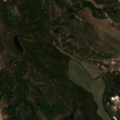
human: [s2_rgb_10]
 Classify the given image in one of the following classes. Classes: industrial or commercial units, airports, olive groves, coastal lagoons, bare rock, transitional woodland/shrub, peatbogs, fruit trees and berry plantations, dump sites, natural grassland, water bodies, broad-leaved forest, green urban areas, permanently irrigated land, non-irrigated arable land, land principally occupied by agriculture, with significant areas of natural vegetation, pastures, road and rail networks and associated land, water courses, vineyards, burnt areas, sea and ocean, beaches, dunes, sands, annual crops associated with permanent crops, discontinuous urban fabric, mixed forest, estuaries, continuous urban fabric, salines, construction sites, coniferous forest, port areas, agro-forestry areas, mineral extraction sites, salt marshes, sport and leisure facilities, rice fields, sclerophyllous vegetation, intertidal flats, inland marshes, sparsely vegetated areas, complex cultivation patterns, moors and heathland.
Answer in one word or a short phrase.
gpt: permanently irrigated land, rice fields, complex cultivation patterns, agro-forestry areas, broad-leaved forest